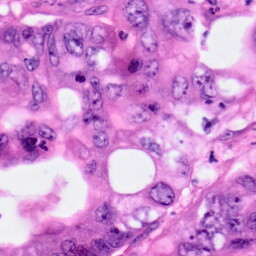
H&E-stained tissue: Pancreatic